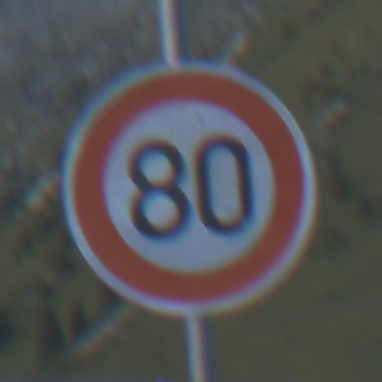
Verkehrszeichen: Geschwindigkeit80
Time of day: SunriseSunset
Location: Outdoor (RoadRail)
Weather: Clear
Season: NotSpecified
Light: Natural